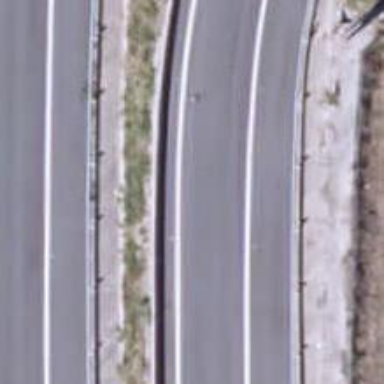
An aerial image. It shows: Motorway trunk link.